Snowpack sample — Buffalo Mountain, Silverthorne, Colorado, USA (1/25/25, 10:11 AM MST)
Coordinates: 39.6222, -106.1139
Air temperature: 22 °F
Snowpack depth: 110 cm
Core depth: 20 cm
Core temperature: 48.2 °F
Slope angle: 12°, slope face: 102°
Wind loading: high
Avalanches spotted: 0
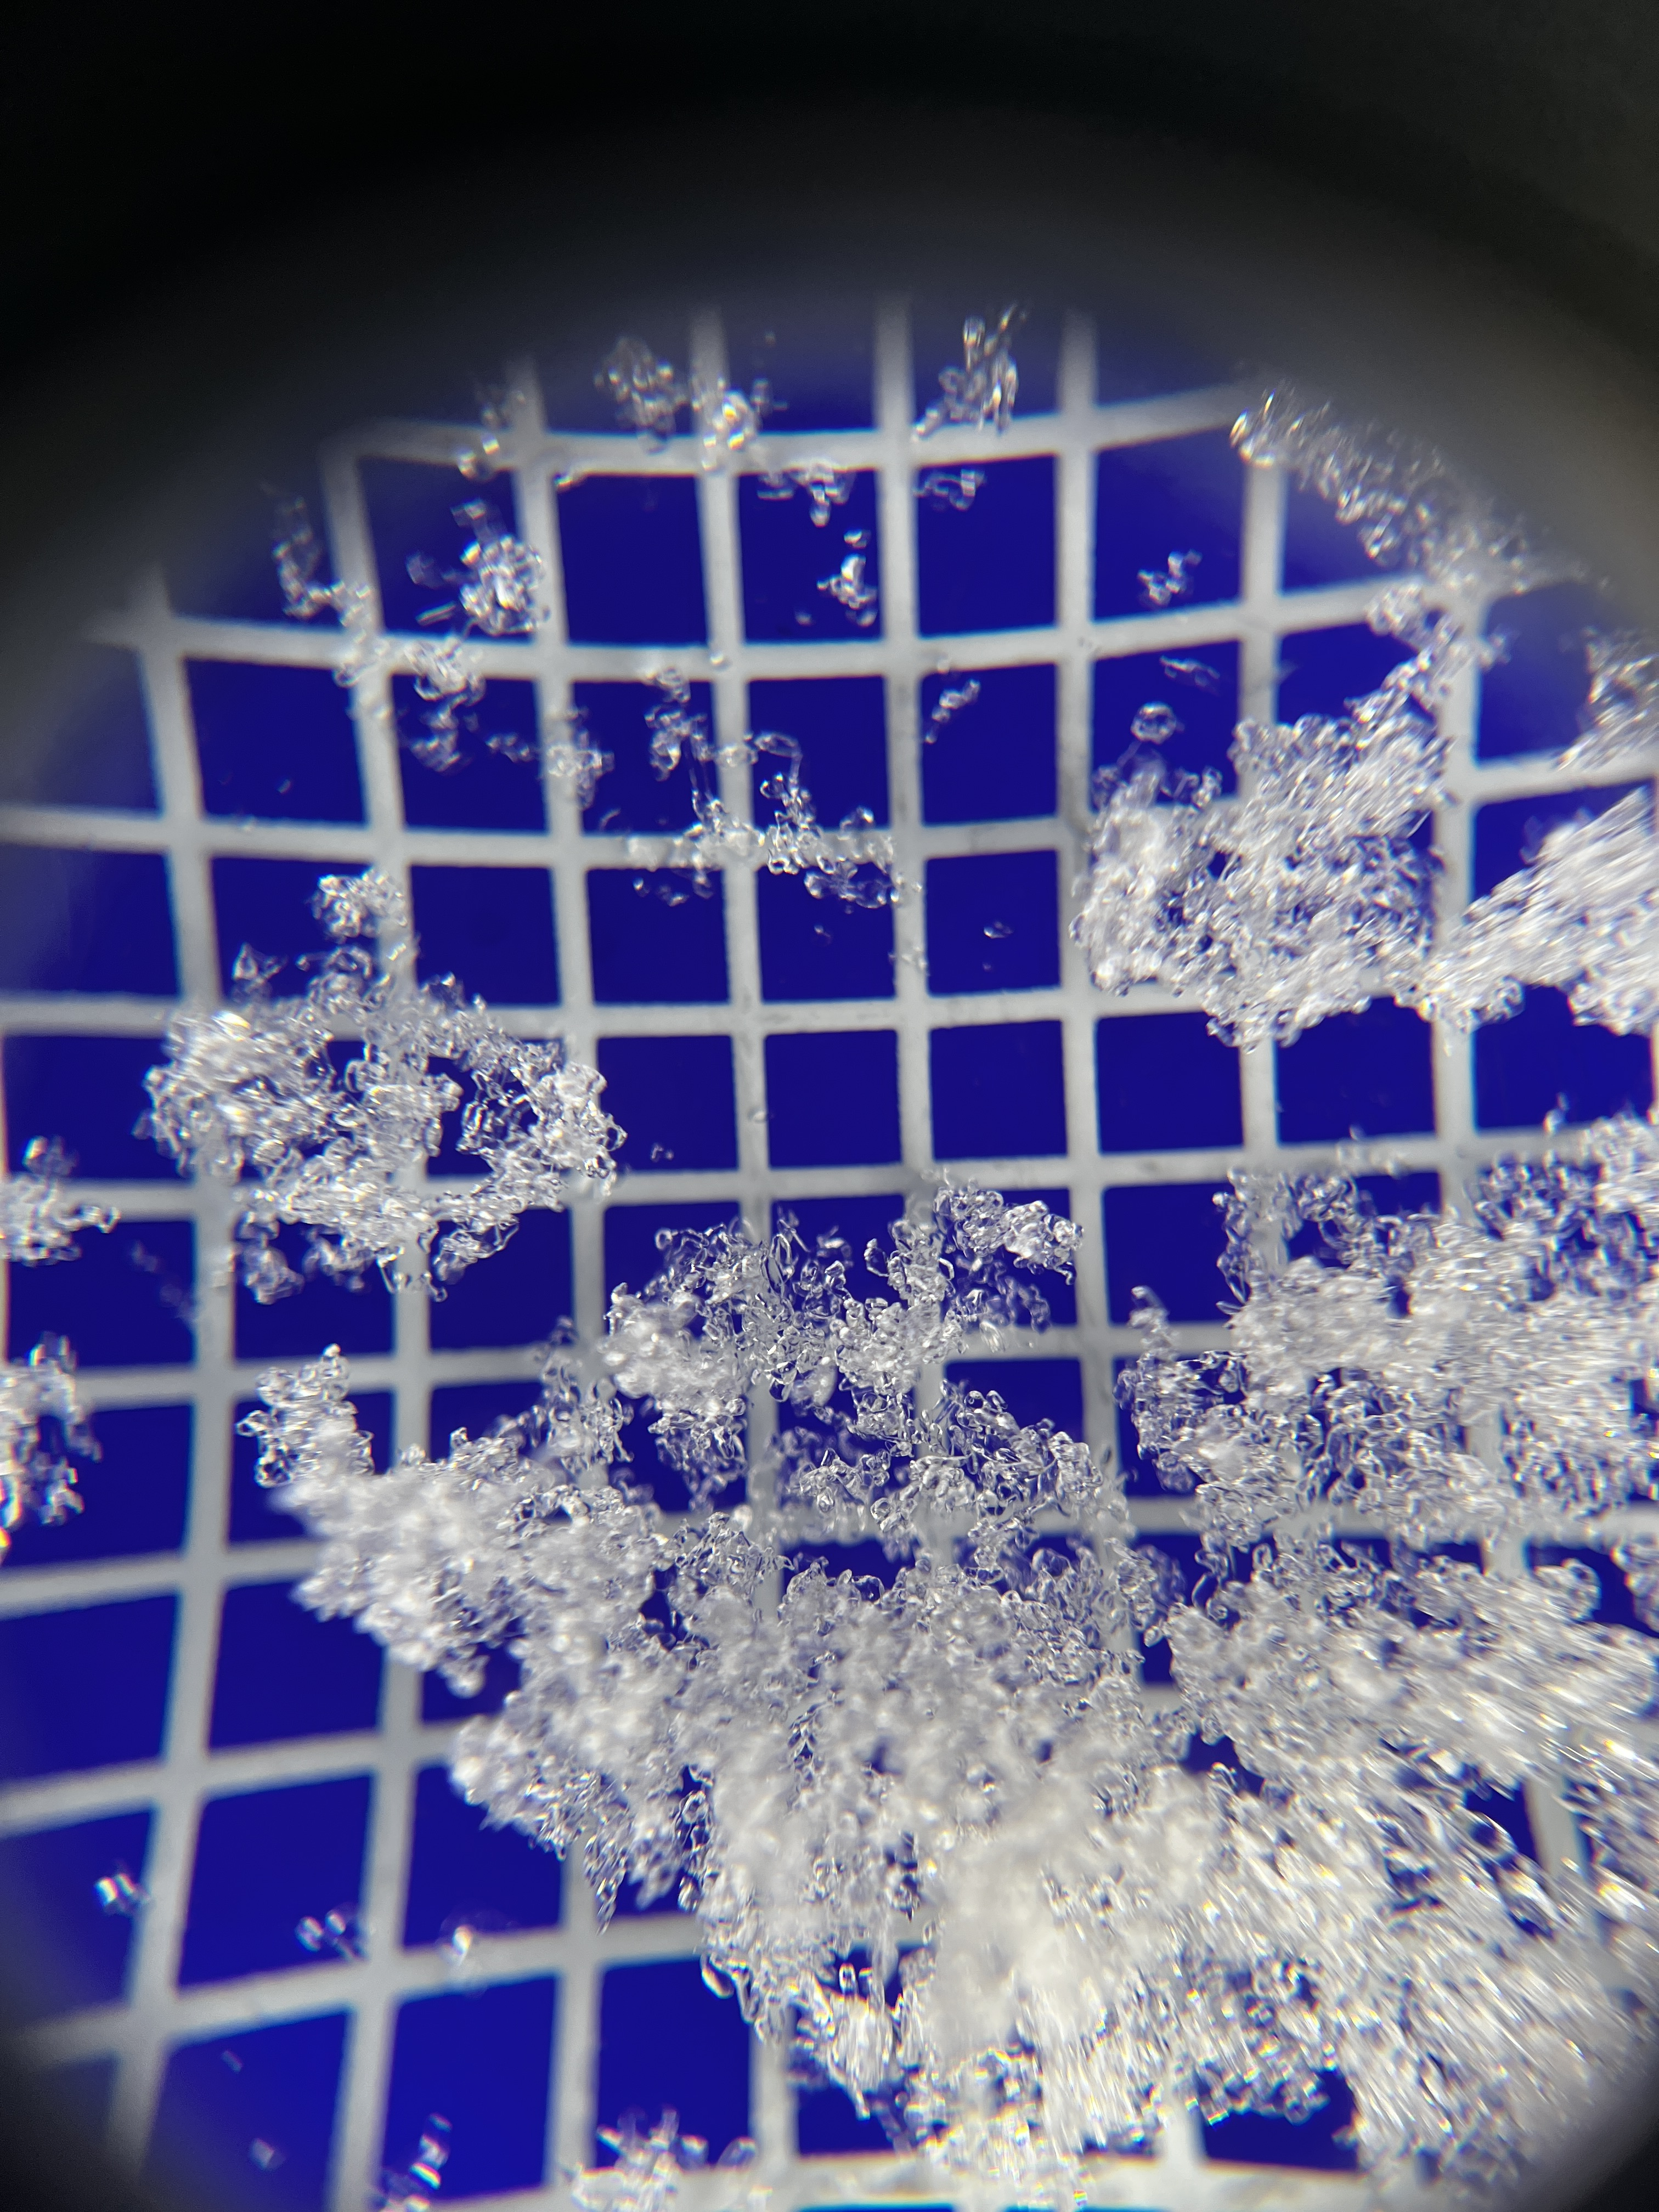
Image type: magnified_profile
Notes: No avalanches nearby, collected on the outskirts of a fire break 15 meters from the treeline, on way to Buffalo and Red Mountain